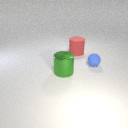
large red rubber cylinder behind small blue rubber sphere